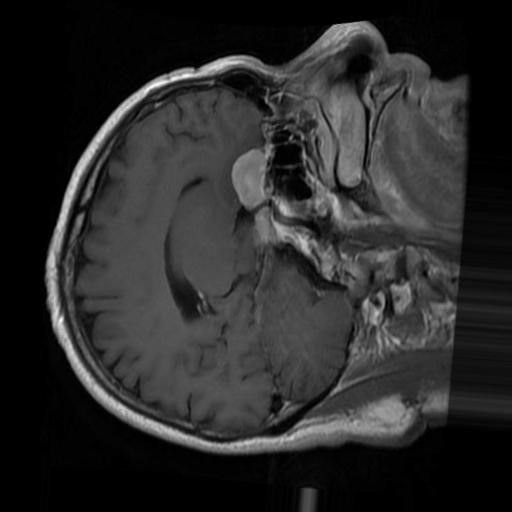
Label: brain_menin